This grayscale texture is a bearing vibration snapshot reshaped row-by-row into a square image. Diagnose the bearing from this image, choosing from: normal, inner_race, outer_race, ball.
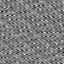
Answer: outer_race